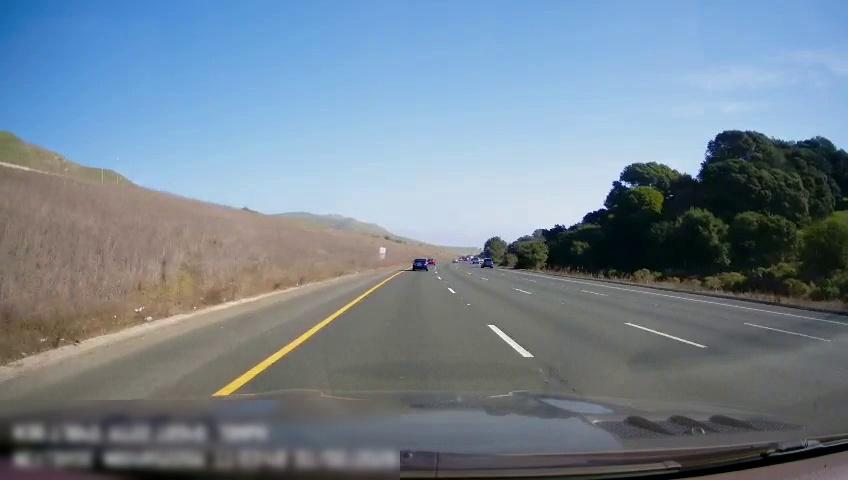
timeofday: Day
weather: Sunny
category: Drivable Space
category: Vehicles | Car
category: Vehicles | SUV
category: Lanes | Alternate Lane
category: Lanes | Alternate Lane
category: Lanes | Alternate Lane
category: Lanes | Current Lane
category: Lanes | Alternate Lane